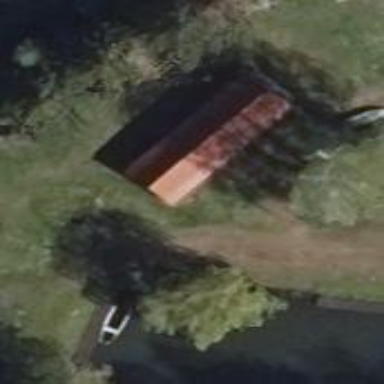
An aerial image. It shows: Gabled building with red roof. It is watermill.